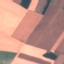
Label: AnnualCrop